Field crop: maize
Growth stage: 2
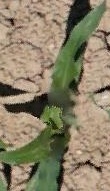
Species: maize